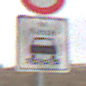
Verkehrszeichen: BeiNaesse
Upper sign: Geschwindigkeit80
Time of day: MorningAfternoon
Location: Outdoor (Nature)
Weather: Overcast
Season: NotSpecified
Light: Natural